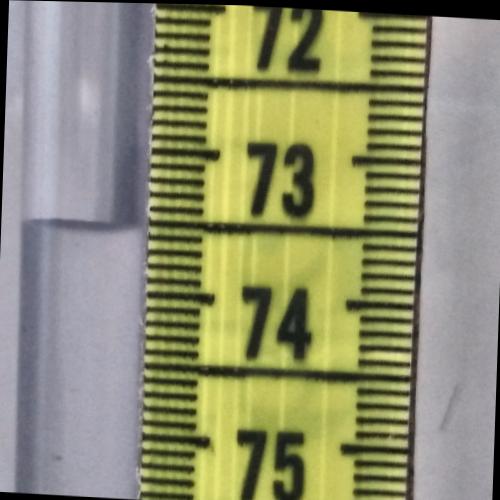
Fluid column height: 73.5 cm